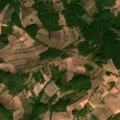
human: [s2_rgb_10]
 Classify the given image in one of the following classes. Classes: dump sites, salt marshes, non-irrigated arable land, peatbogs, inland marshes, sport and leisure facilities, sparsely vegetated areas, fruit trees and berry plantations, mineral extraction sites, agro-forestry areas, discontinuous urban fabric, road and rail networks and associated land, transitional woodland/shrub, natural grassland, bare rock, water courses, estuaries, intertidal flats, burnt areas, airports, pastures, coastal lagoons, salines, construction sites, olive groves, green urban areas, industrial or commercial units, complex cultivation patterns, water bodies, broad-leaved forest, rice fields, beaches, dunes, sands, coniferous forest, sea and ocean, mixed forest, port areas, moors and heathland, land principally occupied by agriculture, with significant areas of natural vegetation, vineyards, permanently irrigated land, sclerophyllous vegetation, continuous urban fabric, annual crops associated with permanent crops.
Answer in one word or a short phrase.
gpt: complex cultivation patterns, land principally occupied by agriculture, with significant areas of natural vegetation, broad-leaved forest